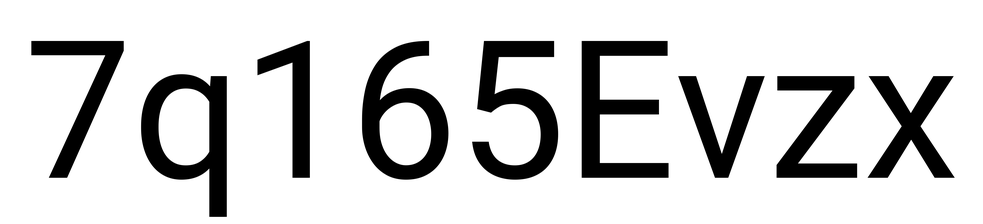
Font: Roboto_Regular